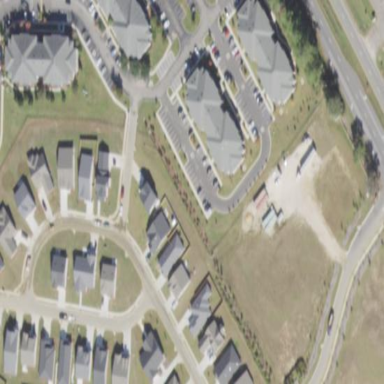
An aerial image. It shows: Residential area consisting of single-family homes.